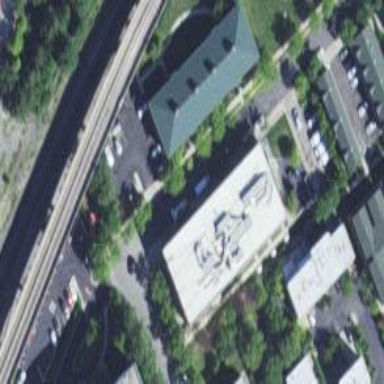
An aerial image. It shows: Building.